Question:
I have created the above simple GUI in c++. I would like the static text control background to be same as the main window (which is white) or how can i make the main window background (hbrBackground) to be the same color as the background in the static text control?
Many thanks!
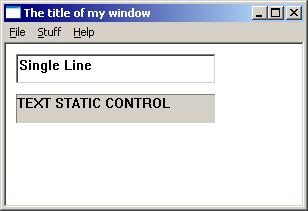
Answer: You can set the background of the static control by responding to <URL>.
You can change the background color of your window by responding to <URL>.